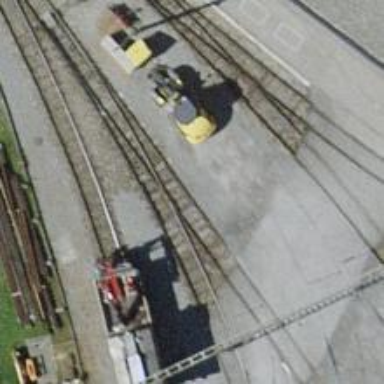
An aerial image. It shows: Narrow-gauge railway service yard with 1 track. The railway is electrified with contact line.